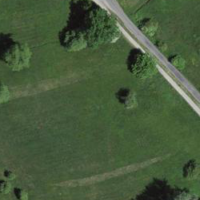
EUNIS habitat code: 16
Species observed at this site:
Prunus spinosa